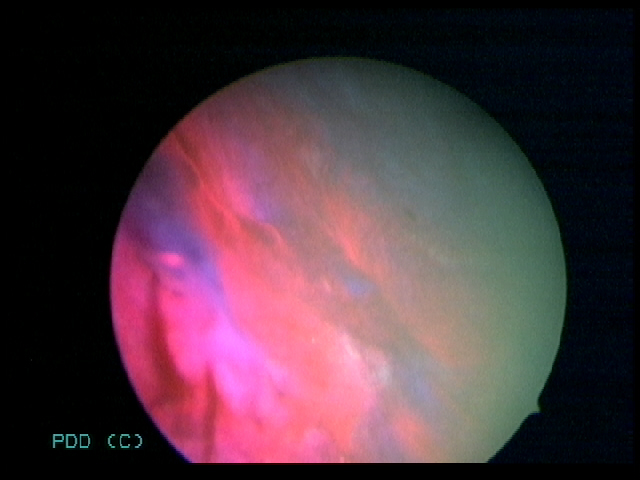
Modality: BLC
Class: Non-malignant
Subclass: InflammationNOS
Lesion: L1
Morphology: Non-papillary
Bladder cancer association: No